Field crop: tomato
Growth stage: 1
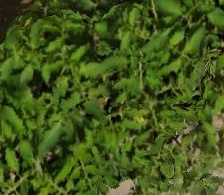
Species: tomato